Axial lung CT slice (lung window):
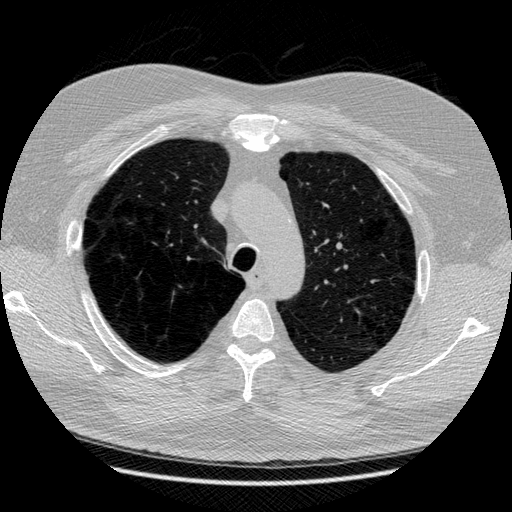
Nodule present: no